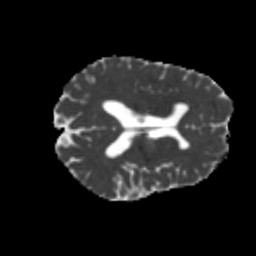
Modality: MD
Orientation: axial
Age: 22
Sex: female
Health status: healthy
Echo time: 0.074 s